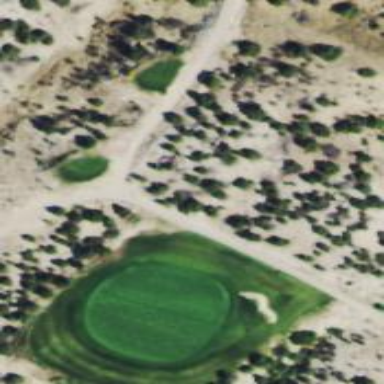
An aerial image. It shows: Golf rough area.